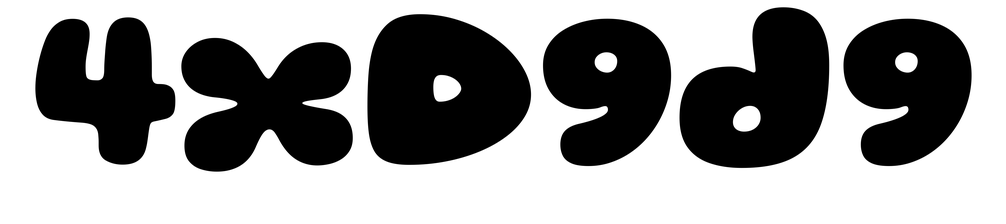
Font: Gluten_Black